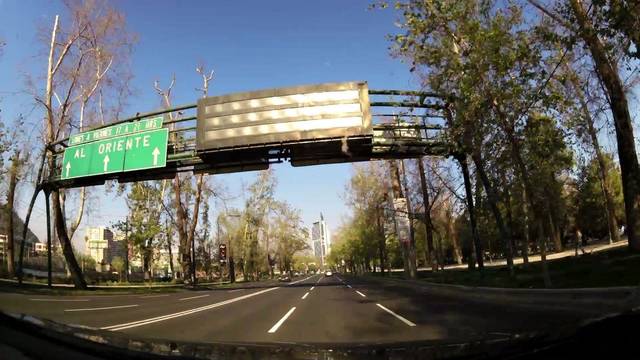
Region: Chile
Coordinates: -33.435, -70.64